Question: I've got the following HTML (WordPress)

I hardcoded the ID into it
'id="liva-logo'
But this is not best practice in WordPress, because I loose this once every theme update.
I use some jQuery to change the img 'src' if when on certain pages.
'''
jQuery(document).ready(function () {
if(window.location.href.indexOf("livathome") > -1 || window.location.href.indexOf("eigendom") > -1) {
jQuery("#liva-logo").attr("src","/uploads/Logo-livathome-retina.png");
}
});
'''
So you can see that I select the '#liva-logo'
I was wondering if I could select the upper level div class '"logo-desktop"' and apply my jQuery to that.
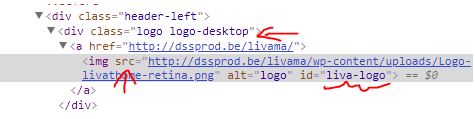
Answer: Sure. You can use jquery to select child elements. Its just a matter of choosing the right filter:
'''
$(document).ready(function() {
if([your if clause]) {
jQuery(".logo-desktop img").attr("src","yournewsource.jpg");
}
}
'''
JQuery has lots of options for <URL>. In this case, you could use '.logo.logo-desktop img' or '.logo>a>img' ... it all depends on how complex the page structure is.
In general, most of us use a combination of css class (the "." selector) and element type (eg - "img", "a", "div", etc) to select the right element(s).
You can also check the LENGTH of the result you get in javascript to see if the selector you used acutally returns anything:
'''
var myImage = $('.logo-desktop img');
if(myImage.length==0) {
//length==0 means your selector returned 0 elements
}
'''
Hope all that helps!